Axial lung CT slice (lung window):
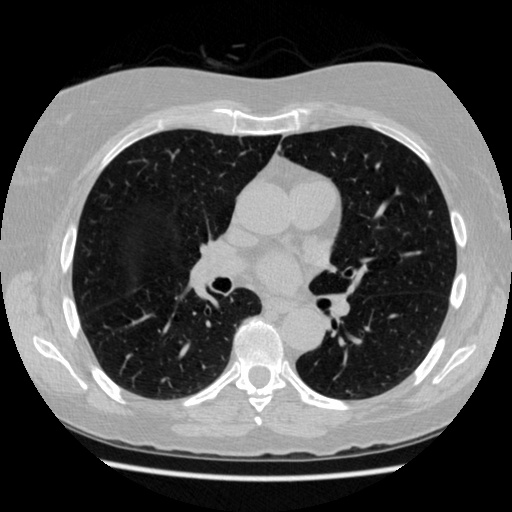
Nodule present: no